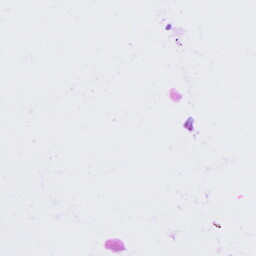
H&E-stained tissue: Cervix